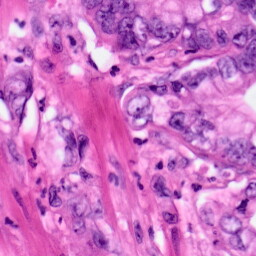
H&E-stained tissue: Pancreatic